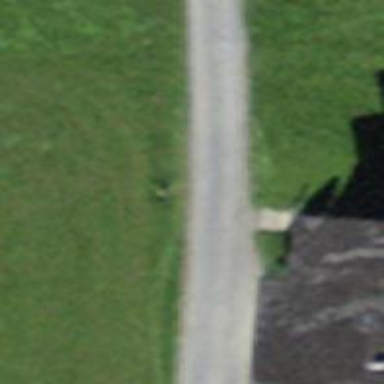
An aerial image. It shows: Track with pebblestone surface.